Interaction volume radius: 10 \u00c5
Interaction volume height: 10 \u00c5
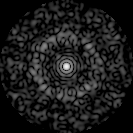
Disorder parameter: 0.8221